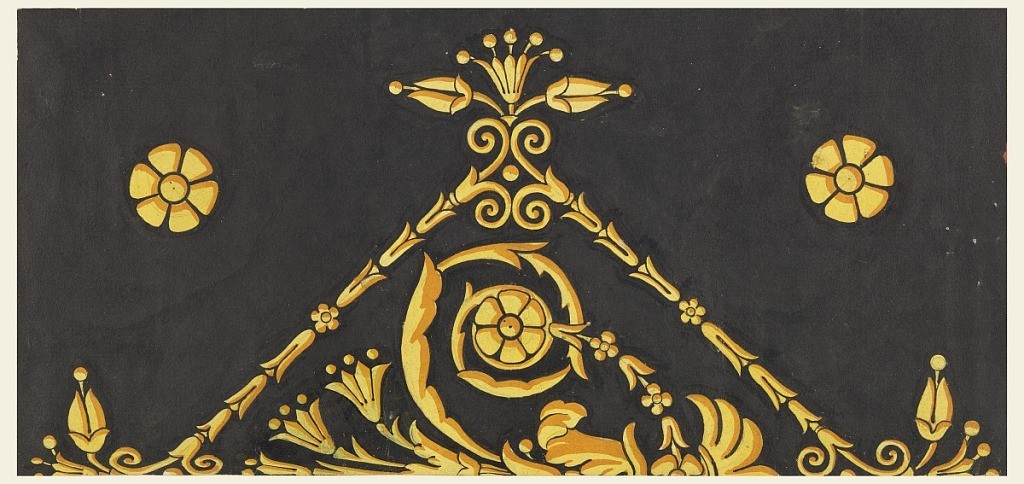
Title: Design for a Pile Carpet (or Textile)
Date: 1805–10
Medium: Brush and gouache, graphite on paper
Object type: Drawing
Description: A triangular ornament on black ground; one half is shown. A plant palmette in lozenge. Two blossom rosettes are shown beside, and nearer to the upper and lower points.